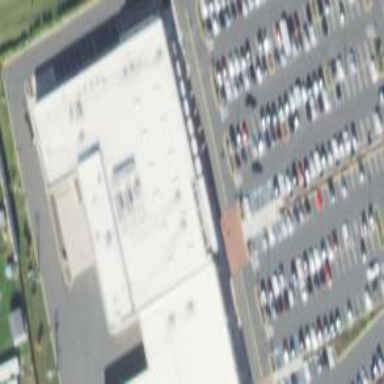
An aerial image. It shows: Commercial building.